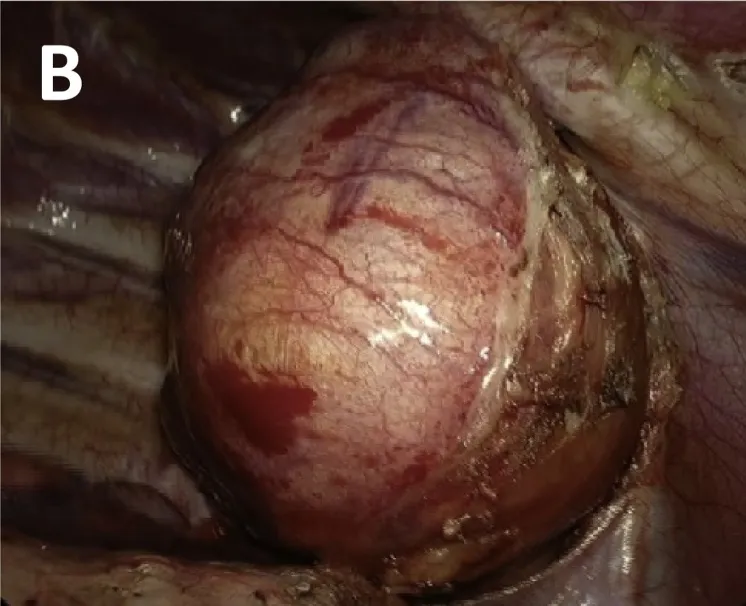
Intra-operative images (A, B).
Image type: medical_photograph (other_medical_photograph)